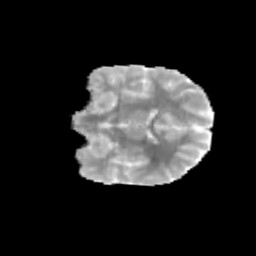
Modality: MD
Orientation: coronal
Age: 9
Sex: male
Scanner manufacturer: siemens
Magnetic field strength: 3 T
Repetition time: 3.8 s
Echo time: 0.07 s